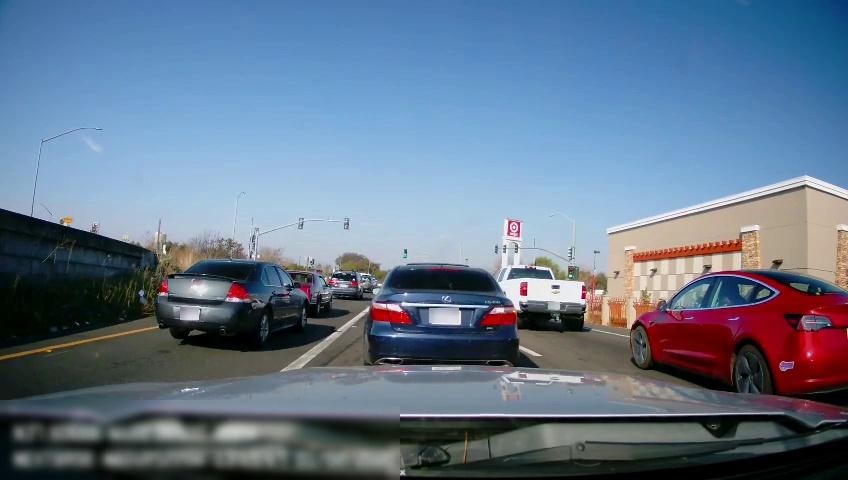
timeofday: Day
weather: Sunny
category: Drivable Space
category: Vehicles | Truck
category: Vehicles | Car
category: Vehicles | SUV
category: Vehicles | Car
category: Vehicles | SUV
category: Vehicles | Car
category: Vehicles | Car
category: Vehicles | Car
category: Lanes | Alternate Lane
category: Lanes | Alternate Lane
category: Lanes | Current Lane
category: Lanes | Current Lane
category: Traffic | Lights
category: Traffic | Lights
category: Traffic | Lights
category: Traffic | Lights
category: Traffic | Lights
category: Traffic | Lights
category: Traffic | Lights
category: Traffic | Lights
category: Traffic | Lights